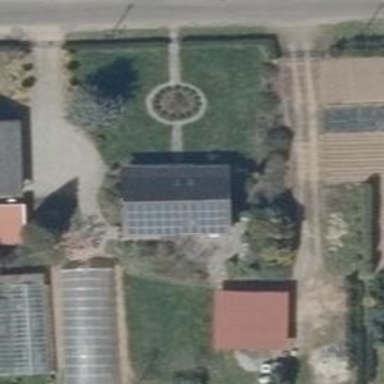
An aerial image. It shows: Solar-powered generator using photovoltaic technology. This small installation generates electricity through solar photovoltaic panels.